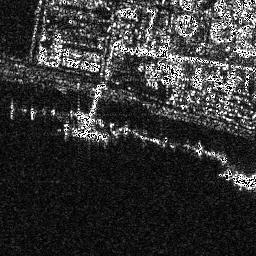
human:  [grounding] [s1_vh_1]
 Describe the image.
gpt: In the satellite image, there is  <ref>1 medium ship </ref> <box>[[26, 48, 41, 55, 0]]</box> located at center,  <ref>1 medium ship </ref> <box>[[86, 64, 99, 74, 0]]</box> located at right.